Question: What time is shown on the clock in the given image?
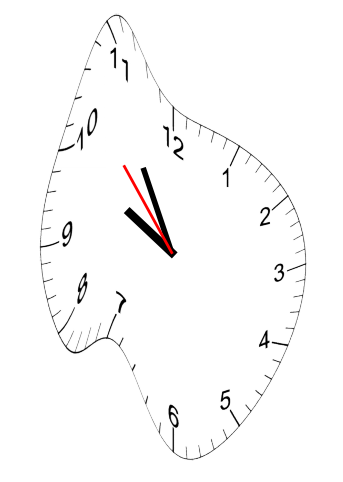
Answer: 09:54:53